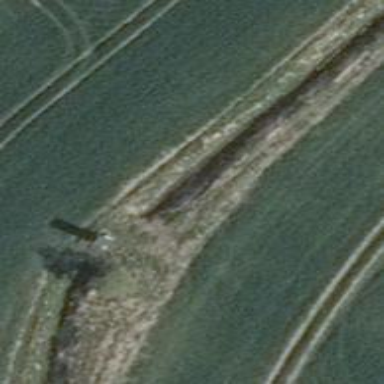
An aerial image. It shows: Culvert tunnel.